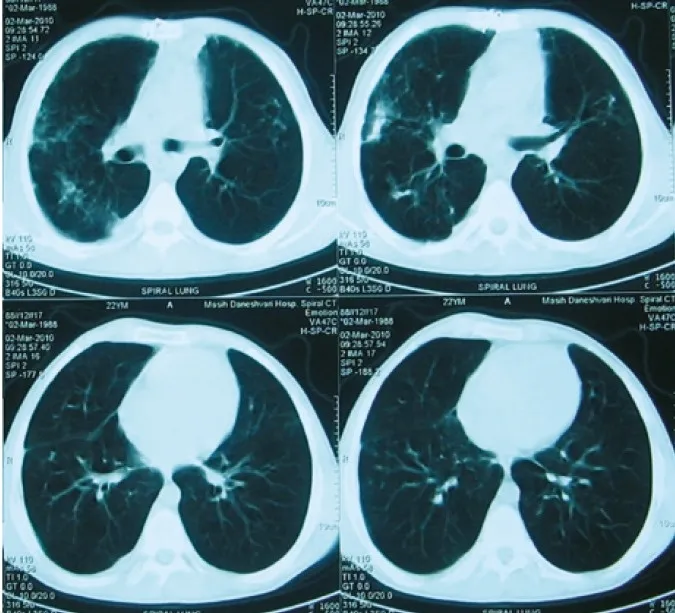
Lung spiral CT on March 8, 2010 showing partial improvement of the infiltration after starting treatment for cryptococcosis.
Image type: radiology (ct)